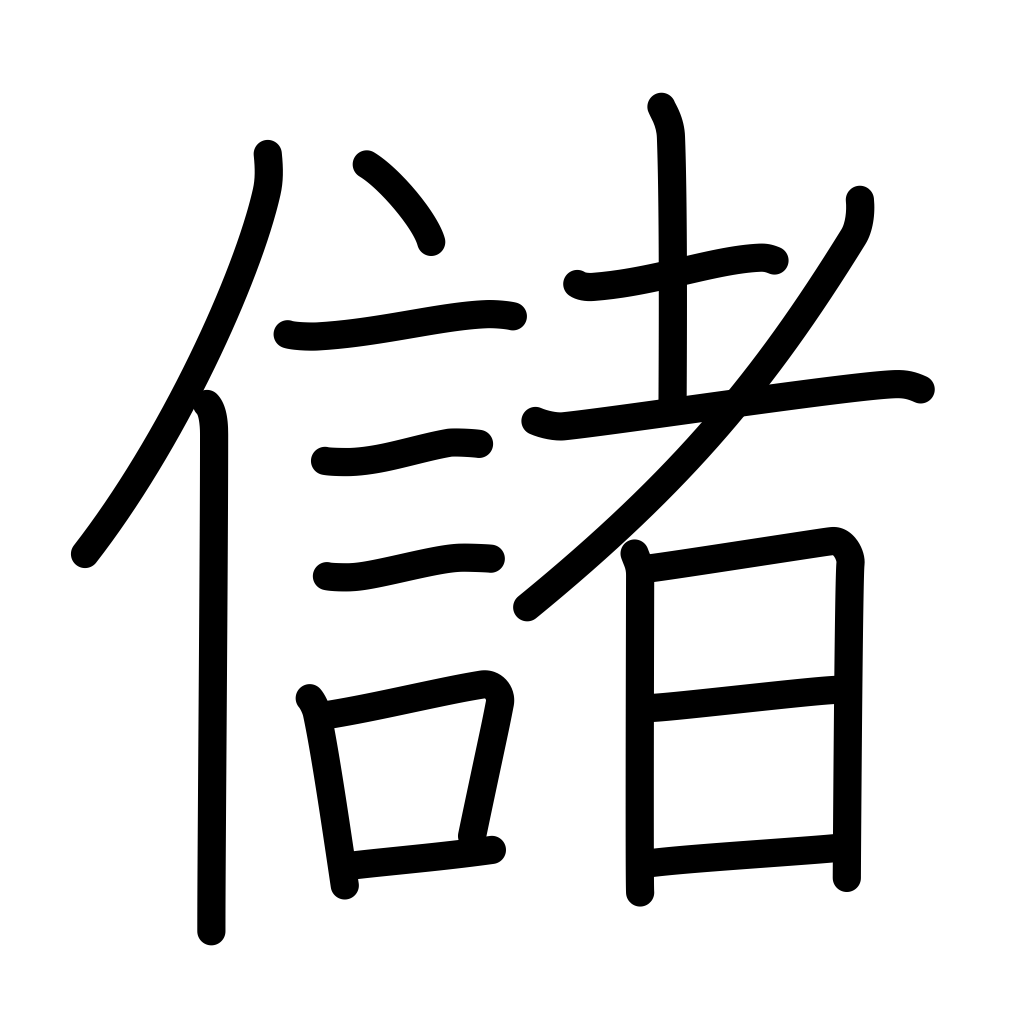
Meaning: be profitable, yield profit